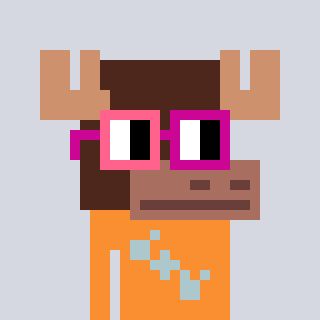
a pixel art character with square pink and red glasses, a moose-shaped head and a orange-colored body on a cool background